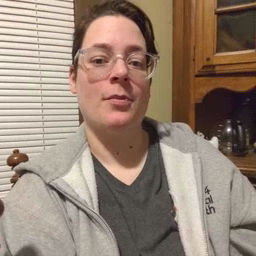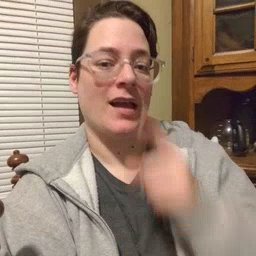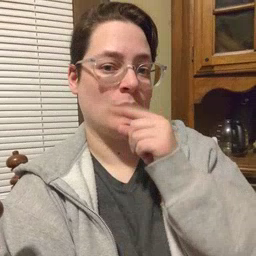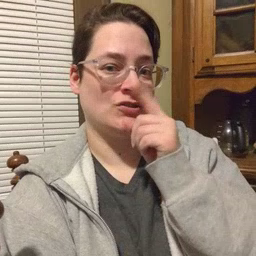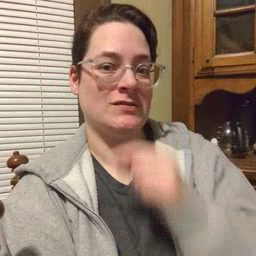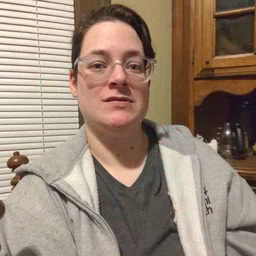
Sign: mouse